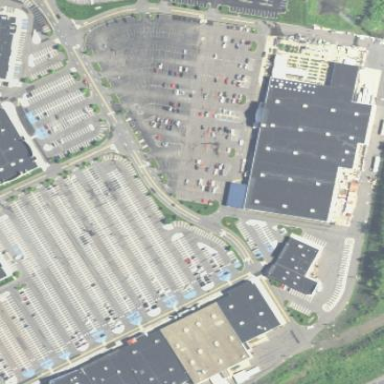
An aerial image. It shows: Retail area.